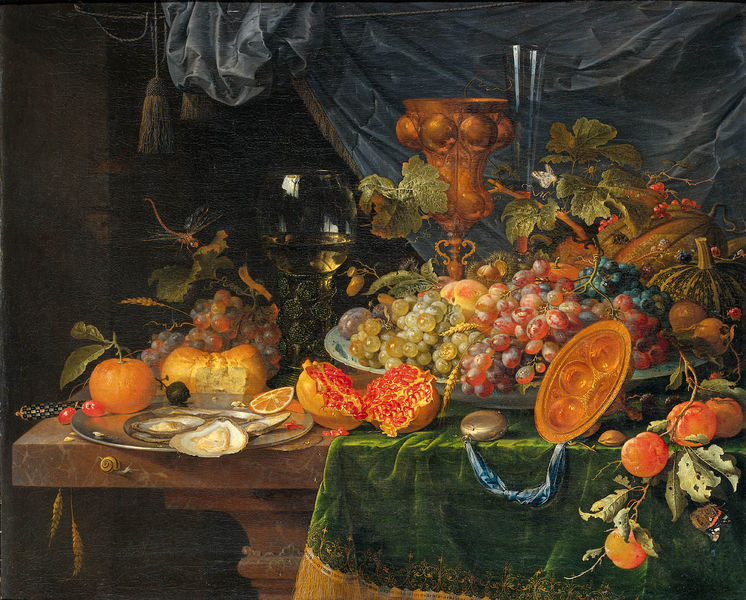
Titel: Stilleben mit Früchten und Austern
Künstler: Abraham Mignon
Standort: Amsterdam
Institution: Rijksmuseum
Schlagwörter: blau, blätter, dunkel, laub, schatten, wasser, weiß, gelb, grün, ocker, äste, braun, glas, grau, hell, holz, licht, marmor, orange, schmuck, schwarz, tisch, türkis, obst, rot, tiere, tuch, trinken, band, barock, falten, helld, messer, samt, schale, schüssel, silber, teller, holland, tischbein, tischdecke, tischtuch, vorhang, ast, gold, kelch, reich, stoff, stoffe, decke, saum, blatt, renaissance, kreis, rund, chaos, frucht, früchte, keramik, krug, kürbis, ranken, schalen, stilleben, stillleben, trauben, vase, apfel, orangen, äpfel, stab, ähre, mauer, lila, blue, curtain, fringe, red, white, essen, tafel, wein, black, bordüre, carpet, dark, falte, green, painting, table, glanz, uhr, brot, faden, kordel, quaste, platte, nagel, kante, stiel, tischkante, kirschen, melone, stiele, deckel, messing, vergänglichkeit, porzellan, beeren, stengel, geschirr, wine, wirr, orden, speisen, niederländisch, insekten, schmetterling, tischplatte, festmahl, mahl, brokat, ranke, römer, weintrauben, silberteller, amulett, üppig, flüssigkeit, kristall, silver, food, fruit, life, durchsichtig, pfirsich, ribbon, flämisch, bommel, muschel, aprikose, aprikosen, austern, beere, broat, dunktel, fäden, glasflöte, granat, granatapfel, grenadin, heidelbeere, heidelbeeren, holand, insekt, kelchz, käse, kürbisse, libelle, mandel, marmorplatte, marmortisch, melonen, messergriff, messingpokal, muscheln, nektarine, orangenspalte, pfirsiche, pflaume, pokal, prunkstillleben, quast, schmetterlinge, schnecke, schüsseln, taschenuhr, tischfuß, tischtücher, traube, trottel, trotteln, weinblätter, weintraube, zitrone, ähren, zitronen, glass, mirabelle, sail, auster, bright, grape, peach, drape, still life, urn, gral, leaves, voll, apfelsine, blaun, cloth, brush, leaf, grapes, tablecloth, dish, plate, still, vine, bowl, marillen, knife, wheat, fruits, chalice, goblet, bread, tassle, überfluß, wealth, pumpkin, peaches, orange#, obsttisch, cherry, squash, wineglass, oyster, oysters, oranges, snail, cherries, gourds, mandarin, pomegranate, wurst, pomegranete, sliced, schale blätter